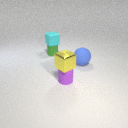
small purple rubber cylinder in front of small green rubber cylinder